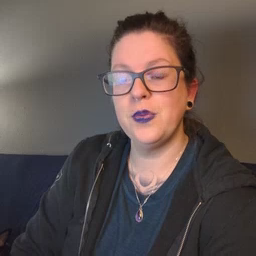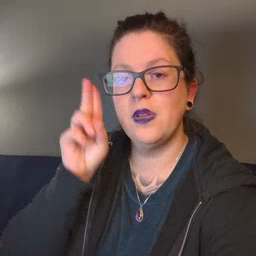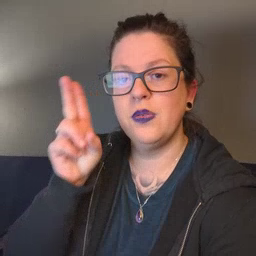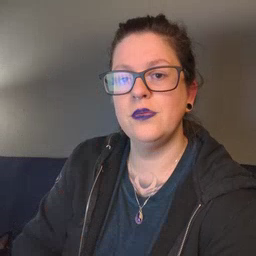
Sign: uncle